Question: I have a page in which each contest is shown in a row. each row contains contest id and link to other model names which have foreign key to contest. like News model:
'''
class News(models.Model):
title = models.CharField(max_length=50, null=True)
description = models.TextField()
time = models.TimeField( default= datetime.datetime.now().time())
contest = models.ForeignKey(Contest)
'''
I want to use admin for adding and changing these models. i want when user clicks on 'News' which has foreign key to contest id=1, it only shows list of News with this value for foreign key. so i use
'''
{% for instance in instances %}
<tr class="{% cycle 'row1' 'row2' %}">
<td>{{ instance.title }}</td>
<td>{{ instance.startTime }}</td>
<td>{{ instance.timeSpan }}</td>
<td>{{ instance.date }}</td>
<td><a href="/admin/ContestManagement/news/?contest__id__exact={{ instance.id }}">News</a></td>
{% endfor %}
'''
now when i click on this link, it shows list of News with this special contest id as i want. now i want to know how can i understand in this template(change_list filtered with contest id), what contest id is in this page to add news to this contest id and what have i do? (because the current url is: /admin/ContestManagement/news/add/

i tried '{{request}}' in template, but it was empty!!
thanks a lot for your help
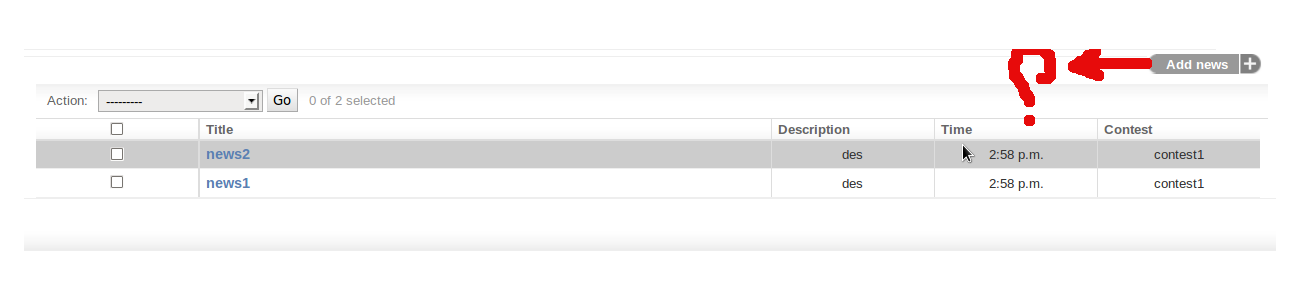
Answer: If '{{request}}' is empty you have to add in the of your
See: <URL>